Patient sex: F
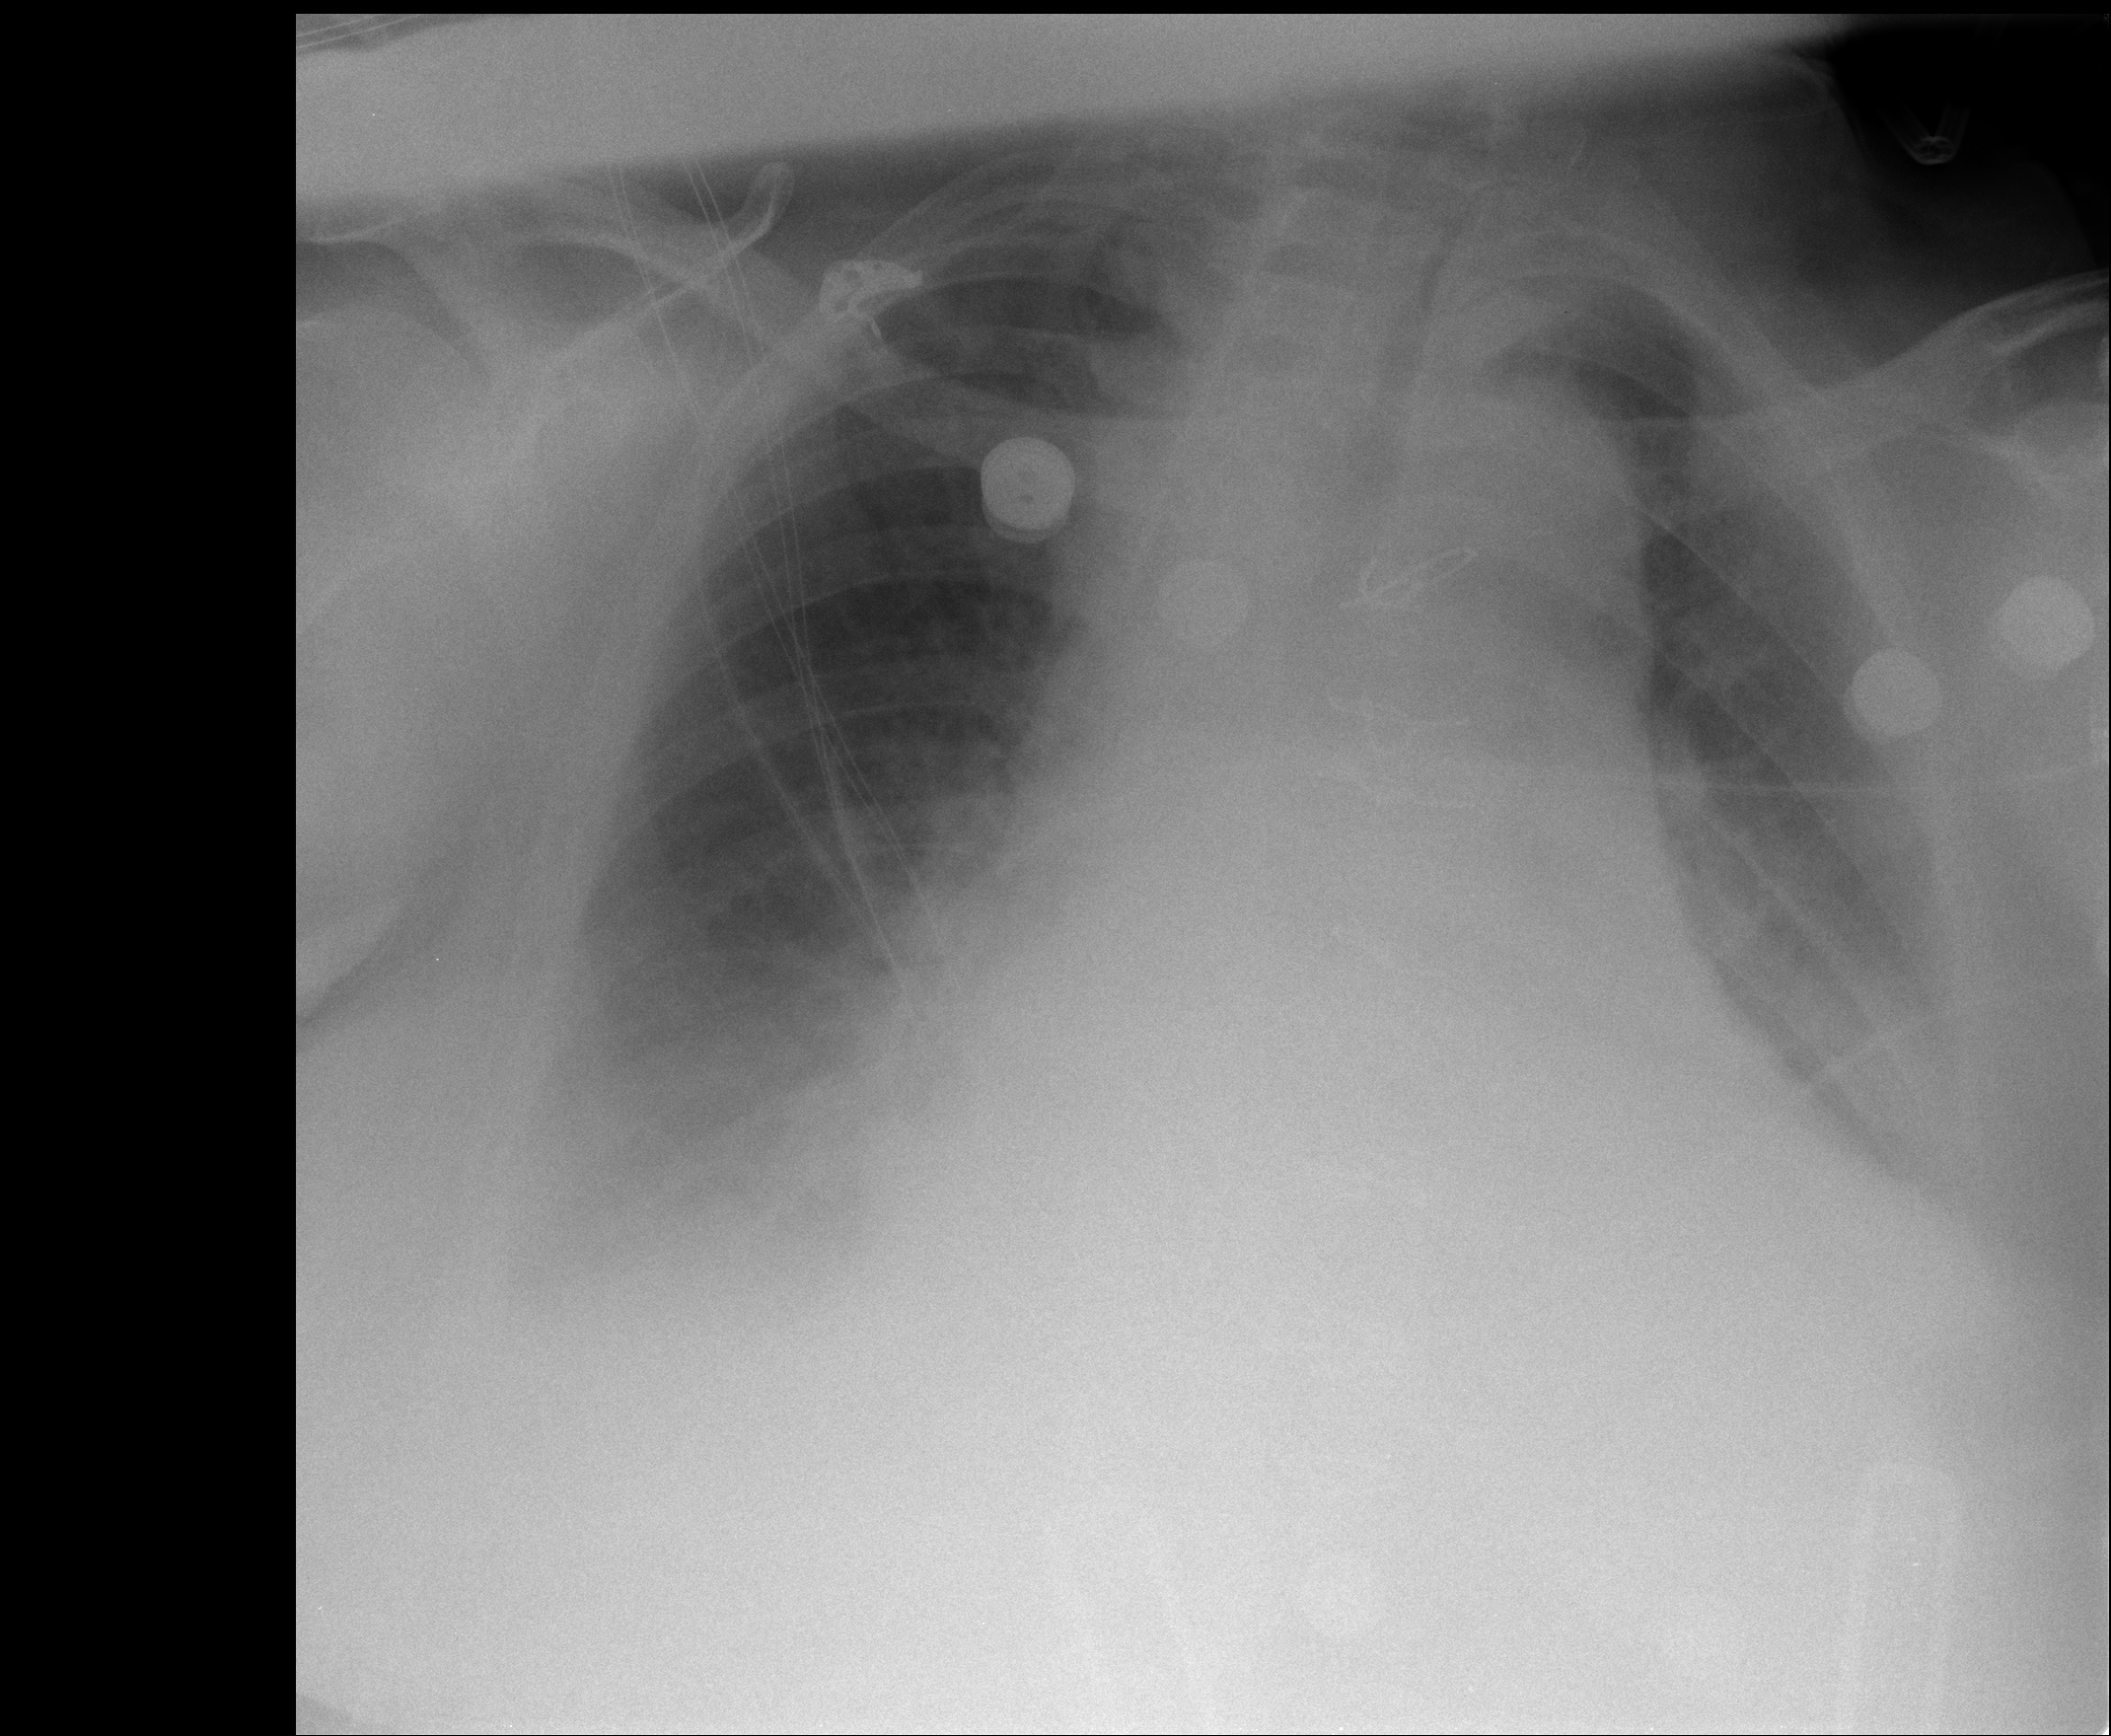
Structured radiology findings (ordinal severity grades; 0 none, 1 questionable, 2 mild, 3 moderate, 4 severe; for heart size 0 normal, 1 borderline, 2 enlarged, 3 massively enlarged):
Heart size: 2
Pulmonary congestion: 0
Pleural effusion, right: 2
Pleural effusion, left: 2
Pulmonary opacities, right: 0
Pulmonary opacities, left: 0
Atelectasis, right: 2
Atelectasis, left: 2